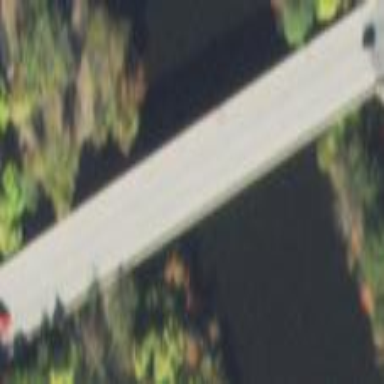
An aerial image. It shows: Man-made bridge.